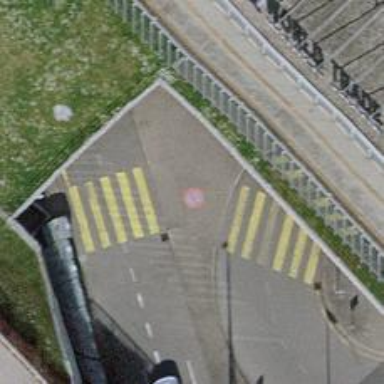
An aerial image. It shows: Pedestrian crossing with zebra markings on the footway.